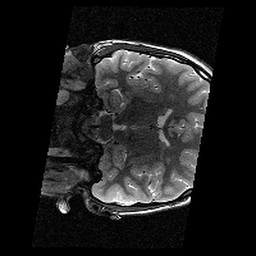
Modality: T2w
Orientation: coronal
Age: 13
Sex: female
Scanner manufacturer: siemens
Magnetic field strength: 3 T
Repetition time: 9.23 s
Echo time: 0.067 s